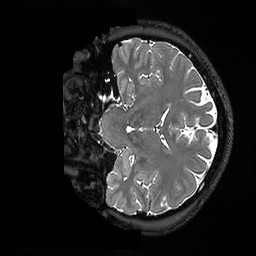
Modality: T2w
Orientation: coronal
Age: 24
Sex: male
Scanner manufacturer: ge
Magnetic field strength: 3 T
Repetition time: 3.202 s
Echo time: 0.06656 s